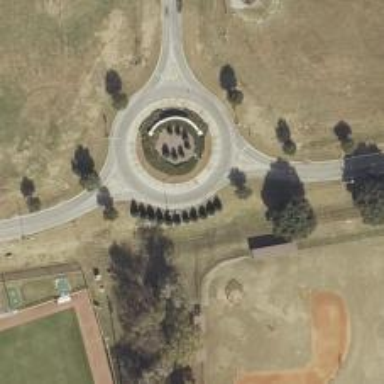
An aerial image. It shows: Residential road that intersects with roundabout.